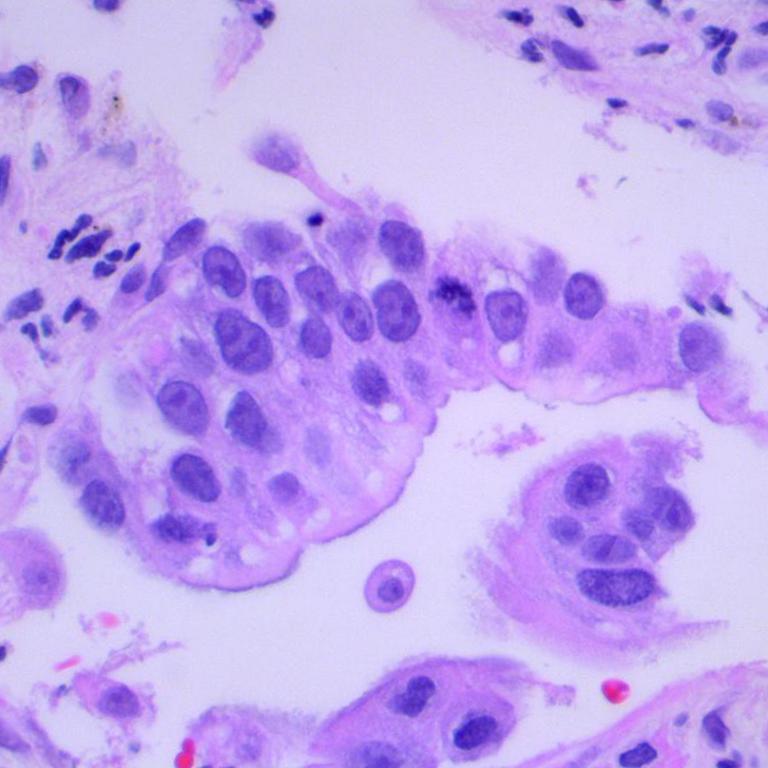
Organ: lung
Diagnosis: adenocarcinomas